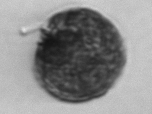
Label: Alexandrium_catenella